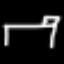
Label: bed